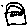
Label: hexagon